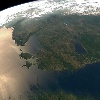
Label: land